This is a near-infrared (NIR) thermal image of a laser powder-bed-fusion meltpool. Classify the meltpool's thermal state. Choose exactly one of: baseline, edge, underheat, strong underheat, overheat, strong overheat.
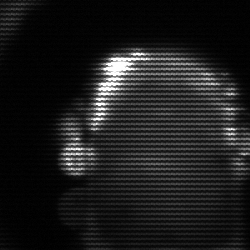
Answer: baseline